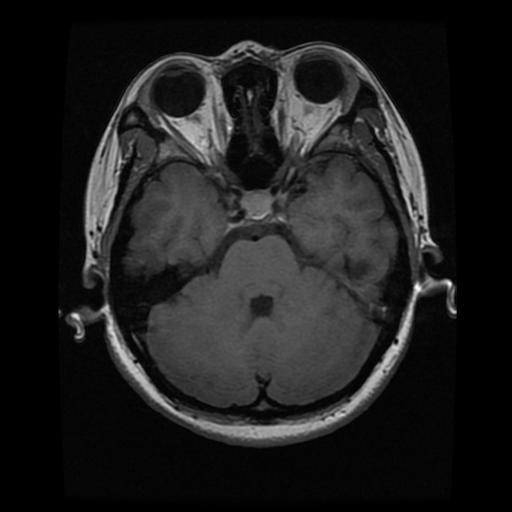
Label: pituitary